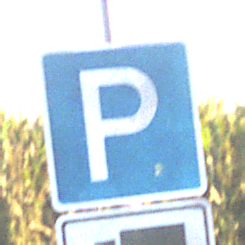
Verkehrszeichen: Parken
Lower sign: MehrspurigeFahrzeugeFrei3
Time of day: SunriseSunset
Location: Outdoor (RoadRail)
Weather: Clear
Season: NotSpecified
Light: Natural